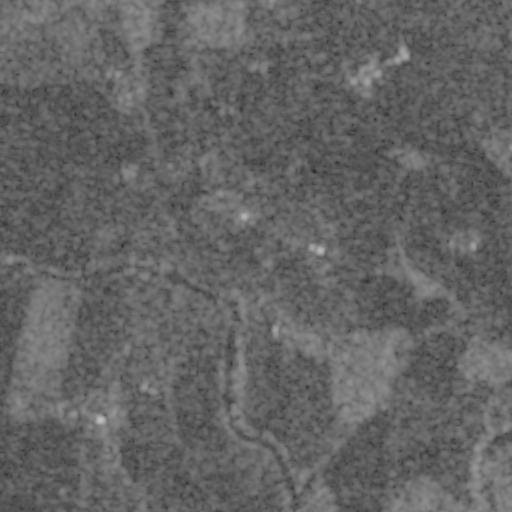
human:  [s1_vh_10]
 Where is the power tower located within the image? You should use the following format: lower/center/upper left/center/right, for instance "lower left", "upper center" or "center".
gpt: The power tower is located in the upper left of the image.
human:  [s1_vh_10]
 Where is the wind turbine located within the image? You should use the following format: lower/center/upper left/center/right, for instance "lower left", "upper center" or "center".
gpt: The wind turbine is located in the lower left of the image.
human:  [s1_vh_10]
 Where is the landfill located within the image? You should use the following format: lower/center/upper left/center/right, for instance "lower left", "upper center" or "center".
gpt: There is no landfill in the image.

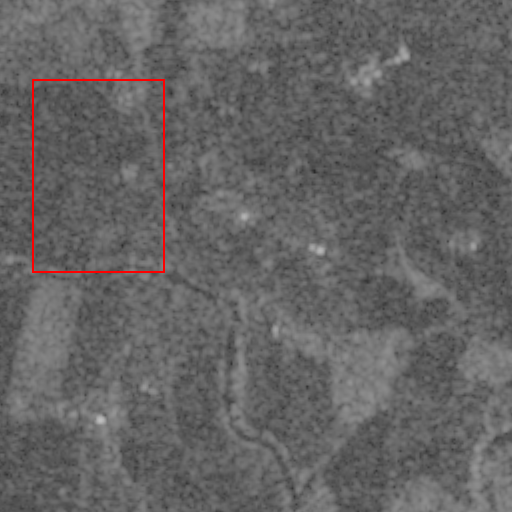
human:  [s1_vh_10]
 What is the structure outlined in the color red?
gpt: The structure outlined in red is a crop field.
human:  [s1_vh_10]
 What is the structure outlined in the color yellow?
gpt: There is no yellow outline.